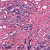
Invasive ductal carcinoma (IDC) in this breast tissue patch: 1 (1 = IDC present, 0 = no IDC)